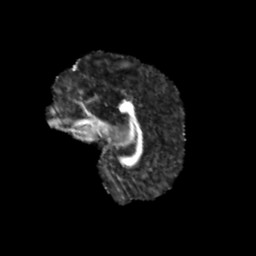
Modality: FA
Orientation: sagittal
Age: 13
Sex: female
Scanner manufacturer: siemens
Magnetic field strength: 3 T
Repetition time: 3.8 s
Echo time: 0.07 s